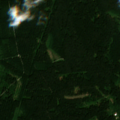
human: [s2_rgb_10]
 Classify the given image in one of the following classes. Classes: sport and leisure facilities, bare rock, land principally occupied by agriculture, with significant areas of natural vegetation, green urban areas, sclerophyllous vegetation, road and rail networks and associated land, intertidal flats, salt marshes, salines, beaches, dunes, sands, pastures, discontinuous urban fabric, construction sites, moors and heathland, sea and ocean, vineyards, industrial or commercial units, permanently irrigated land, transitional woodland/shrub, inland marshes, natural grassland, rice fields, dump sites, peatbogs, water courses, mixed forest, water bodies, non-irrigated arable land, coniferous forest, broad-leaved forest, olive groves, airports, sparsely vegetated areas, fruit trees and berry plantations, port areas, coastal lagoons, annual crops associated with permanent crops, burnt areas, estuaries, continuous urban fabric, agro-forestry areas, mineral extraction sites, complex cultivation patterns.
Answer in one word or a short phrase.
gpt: coniferous forest